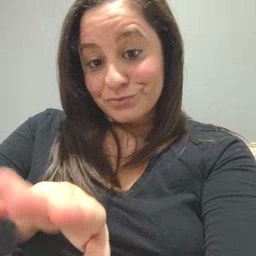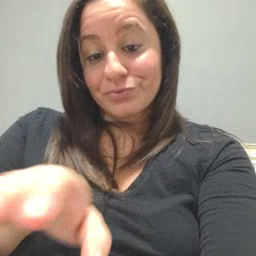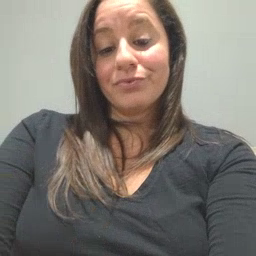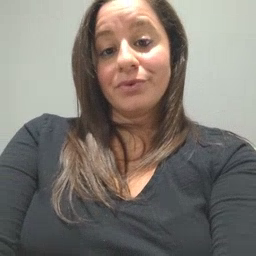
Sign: into